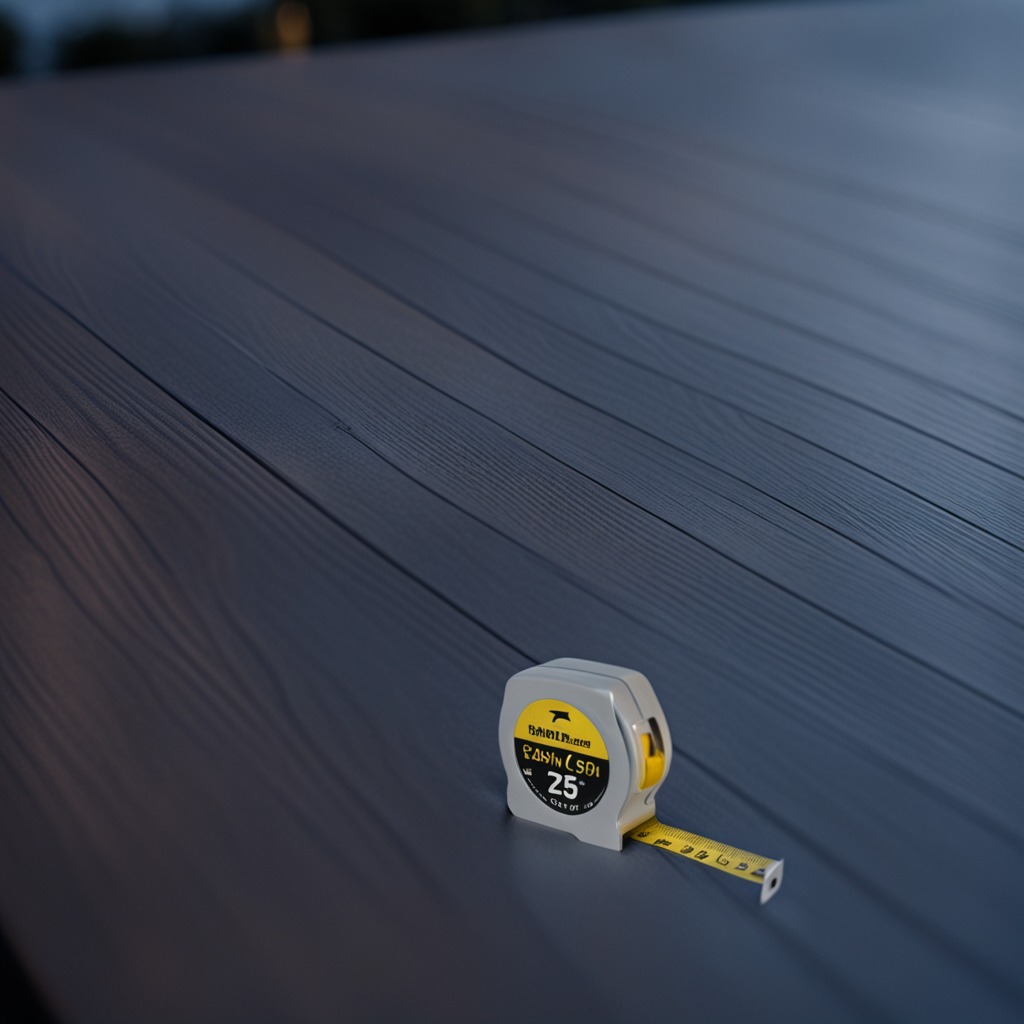
A measuring tape is lying on the old table.